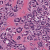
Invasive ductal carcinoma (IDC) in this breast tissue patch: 1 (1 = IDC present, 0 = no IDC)